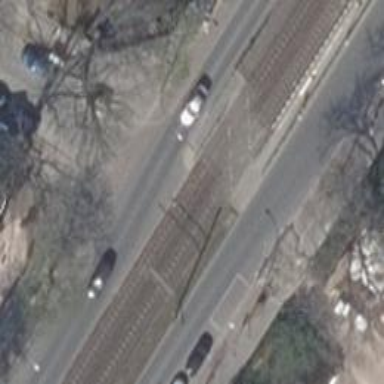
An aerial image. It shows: Tram crossing on the railway.